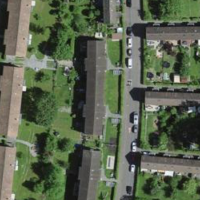
EUNIS habitat code: 55
Species observed at this site:
Leucanthemum vulgare